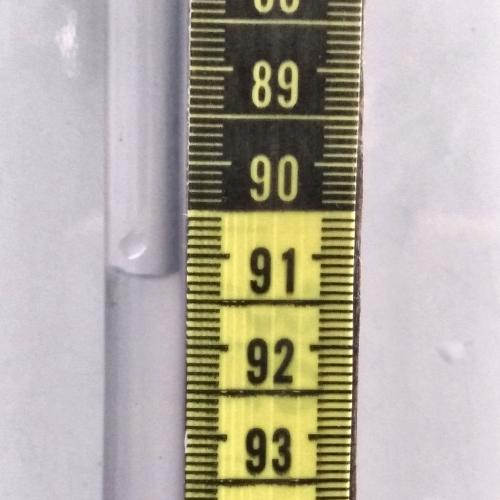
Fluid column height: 91.2 cm